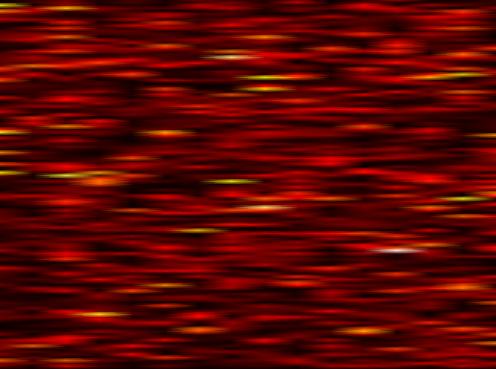
Label: OFDM